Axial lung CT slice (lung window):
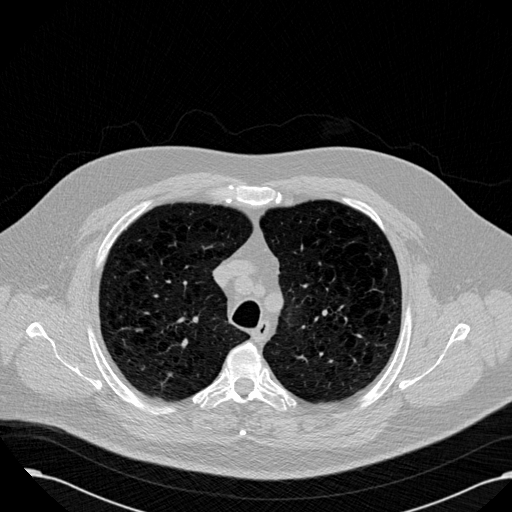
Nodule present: no